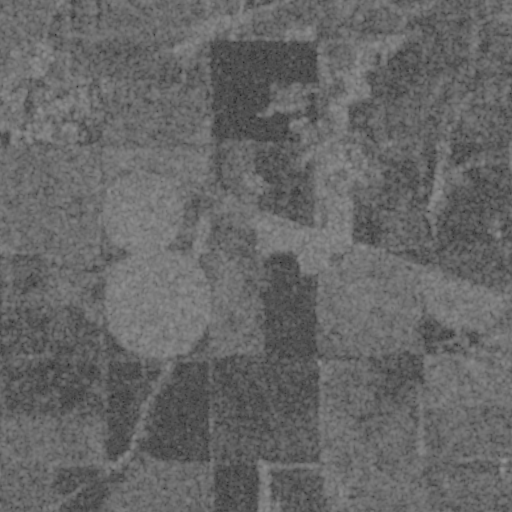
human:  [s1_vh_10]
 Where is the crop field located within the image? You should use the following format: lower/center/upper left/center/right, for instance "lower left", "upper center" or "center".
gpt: The crop field is located in the upper right of the image.
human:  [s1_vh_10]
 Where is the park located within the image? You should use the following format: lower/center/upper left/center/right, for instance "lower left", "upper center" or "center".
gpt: The park is located in the upper center of the image.
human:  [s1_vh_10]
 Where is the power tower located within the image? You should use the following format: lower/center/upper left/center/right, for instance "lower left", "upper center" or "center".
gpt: The power tower is located in the lower right of the image.
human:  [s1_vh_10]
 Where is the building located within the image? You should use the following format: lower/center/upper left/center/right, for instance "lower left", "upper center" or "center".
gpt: The building is located in the right of the image.
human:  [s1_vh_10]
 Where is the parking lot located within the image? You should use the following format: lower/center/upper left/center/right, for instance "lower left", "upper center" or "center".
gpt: There is no parking lot in the image.

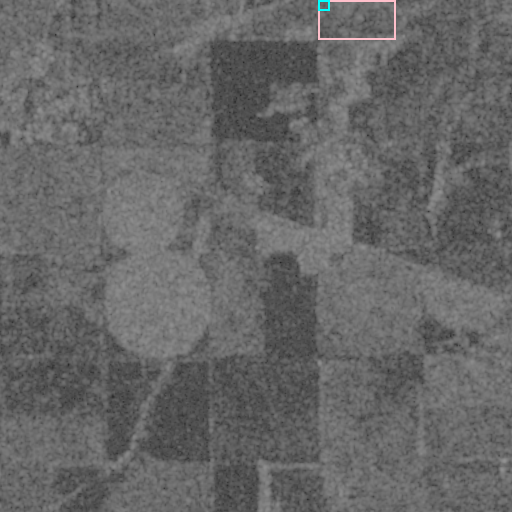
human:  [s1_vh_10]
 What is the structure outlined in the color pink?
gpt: The structure outlined in pink is a crop field.
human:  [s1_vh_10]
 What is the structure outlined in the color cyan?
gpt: The structure outlined in cyan is a park.
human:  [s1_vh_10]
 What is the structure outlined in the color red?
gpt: There is no red outline.